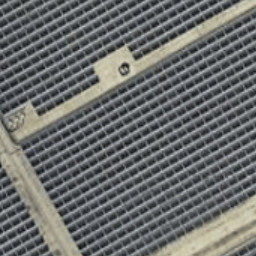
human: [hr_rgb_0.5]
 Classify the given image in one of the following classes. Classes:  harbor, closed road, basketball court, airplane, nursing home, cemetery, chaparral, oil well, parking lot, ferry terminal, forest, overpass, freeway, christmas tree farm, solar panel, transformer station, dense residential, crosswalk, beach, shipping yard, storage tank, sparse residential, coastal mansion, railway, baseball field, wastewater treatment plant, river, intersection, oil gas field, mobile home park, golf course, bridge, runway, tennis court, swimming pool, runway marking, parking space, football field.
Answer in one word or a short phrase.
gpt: solar panel